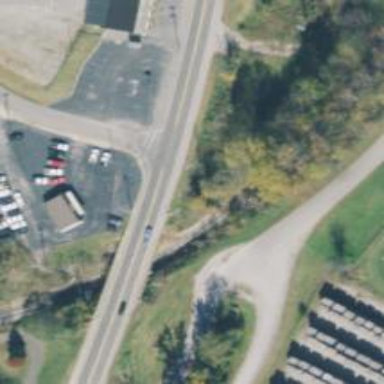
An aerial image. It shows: Primary highway crossing over bridge.